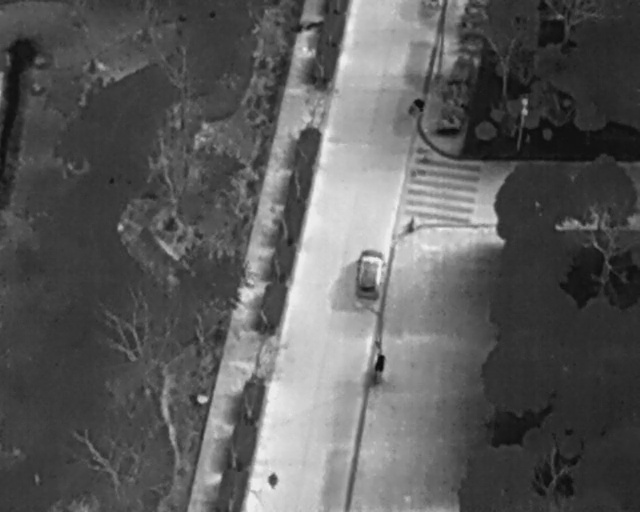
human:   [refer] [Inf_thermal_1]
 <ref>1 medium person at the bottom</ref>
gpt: <box>[[41, 92, 44, 95, 2]]</box>